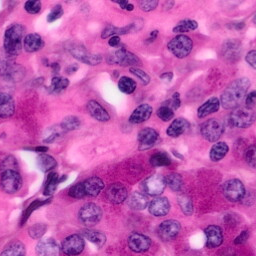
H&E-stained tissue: Pancreatic